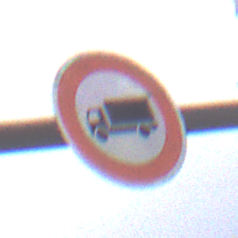
Verkehrszeichen: VerbotFuerKraftfahrzeugeUeberDreiKommaFuenfTonnen
Umgebung: Outdoor, Urban
Tageszeit: Midday
Wetter: Overcast
Licht: Natural
Jahreszeit: NotSpecified
Kontrast: LowContrast